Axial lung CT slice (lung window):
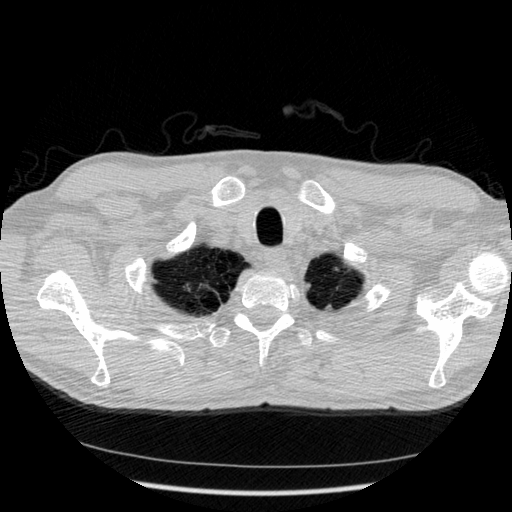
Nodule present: no